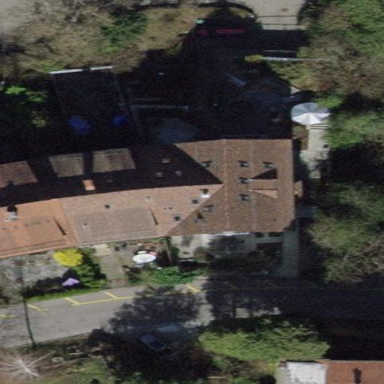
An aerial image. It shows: House with tiled roof.